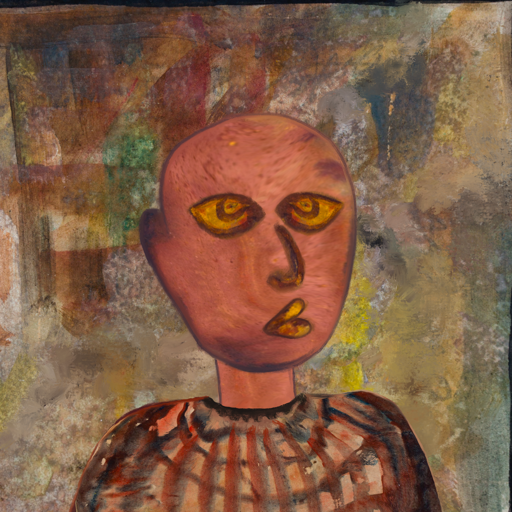
Background: Mosgoul, Head And Neck Side: Mother_And_Son_Mother, Face Side: Comrade, Bust: Orphan, Hair Side: Blank, Head Accessory: Blank, Second Necklace: Blank, Necklace: Blank, Baby: Blank